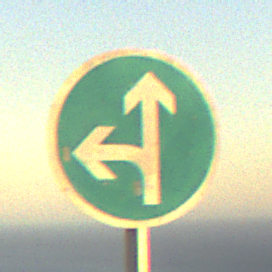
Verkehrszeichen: VorgeschriebeneFahrtrichtungGeradeausOderLinks
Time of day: SunriseSunset
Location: Outdoor (RoadRail)
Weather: PartlyCloudy
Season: NotSpecified
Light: Natural